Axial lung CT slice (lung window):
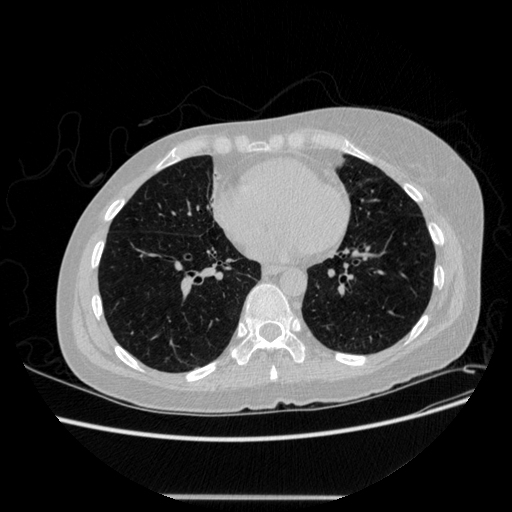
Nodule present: no